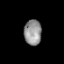
Tissue: prostate
Cell type: T cells
Senescence score: 0.3379
Nuclear area (px): 437
Mean DAPI intensity: 146.236